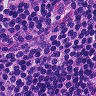
Metastatic tissue present: no